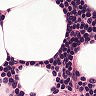
Metastatic tissue present: no